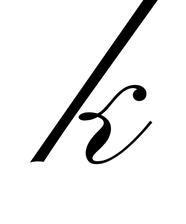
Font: PinyonScript-Regular